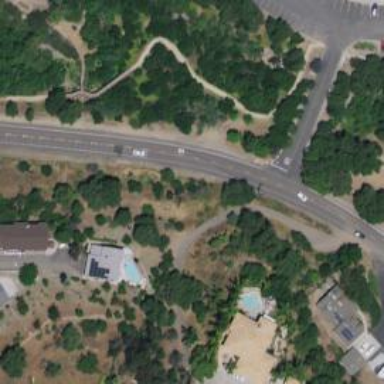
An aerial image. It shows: Tertiary road.